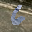
Label: 6